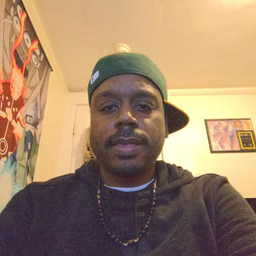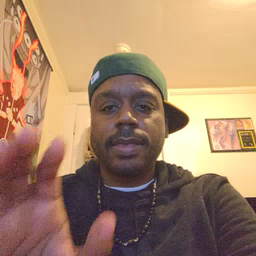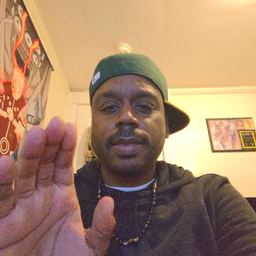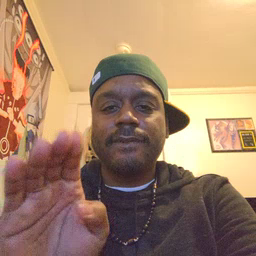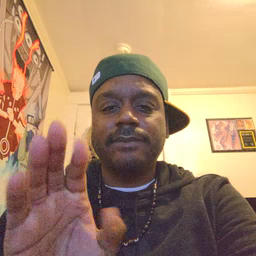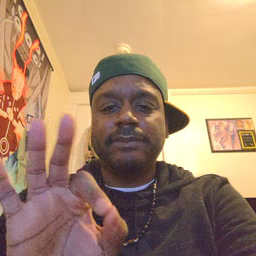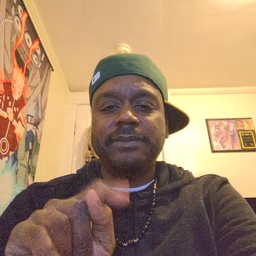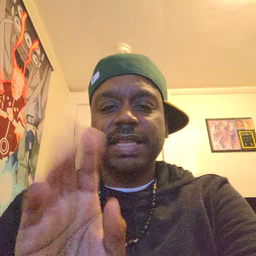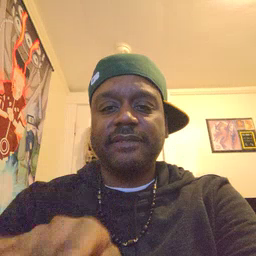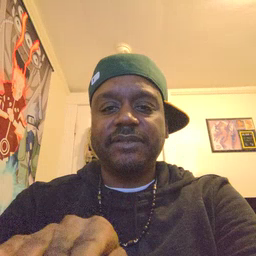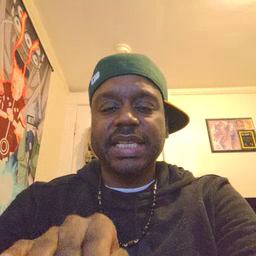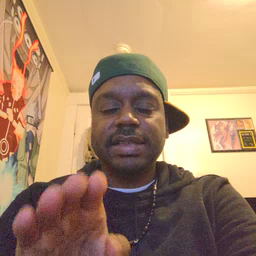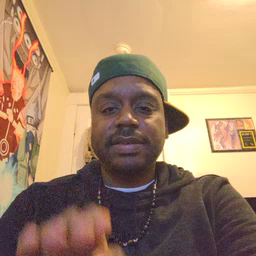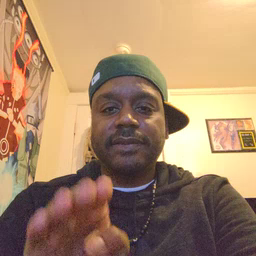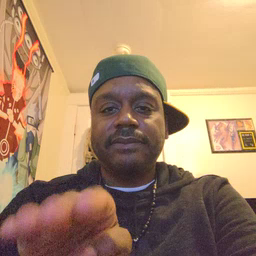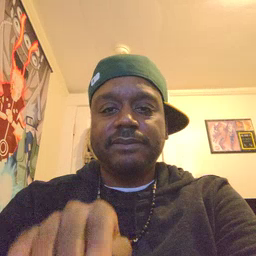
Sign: feet